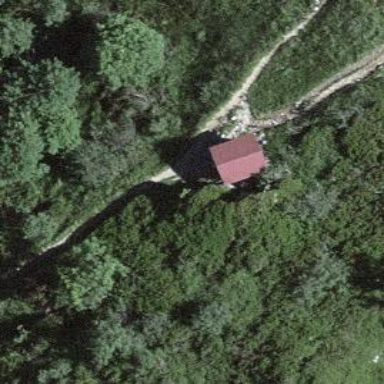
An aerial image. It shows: Basic hut shelter for visitors.